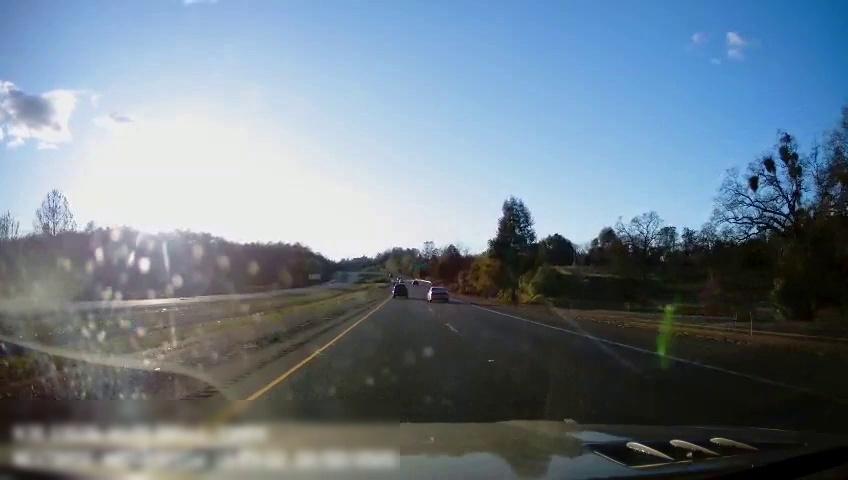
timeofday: Day
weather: Sunny
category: Drivable Space
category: Drivable Space
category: Vehicles | Car
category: Vehicles | Car
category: Lanes | Current Lane
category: Lanes | Current Lane
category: Lanes | Alternate Lane
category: Lanes | Alternate Lane
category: Traffic | Signs